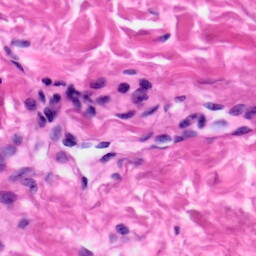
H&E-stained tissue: Skin